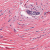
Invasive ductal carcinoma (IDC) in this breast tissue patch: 0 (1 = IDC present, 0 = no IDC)